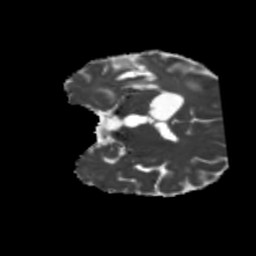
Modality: MD
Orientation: coronal
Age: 54
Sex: female
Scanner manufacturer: siemens
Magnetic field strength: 3 T
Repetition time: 5.25 s
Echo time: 0.08 s